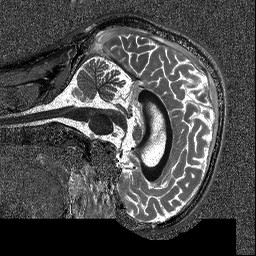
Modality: T1map
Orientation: sagittal
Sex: male